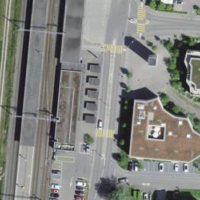
EUNIS habitat code: 57
Species observed at this site:
Prunus padus
Columba palumbus